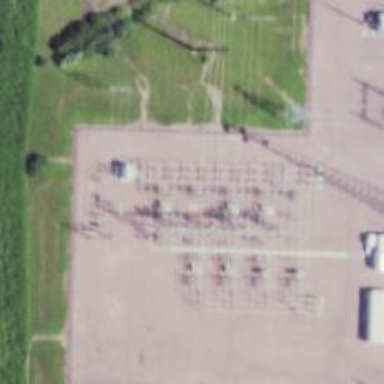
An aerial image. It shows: Switch used for power control.